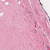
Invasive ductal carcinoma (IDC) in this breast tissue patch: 0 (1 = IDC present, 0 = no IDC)